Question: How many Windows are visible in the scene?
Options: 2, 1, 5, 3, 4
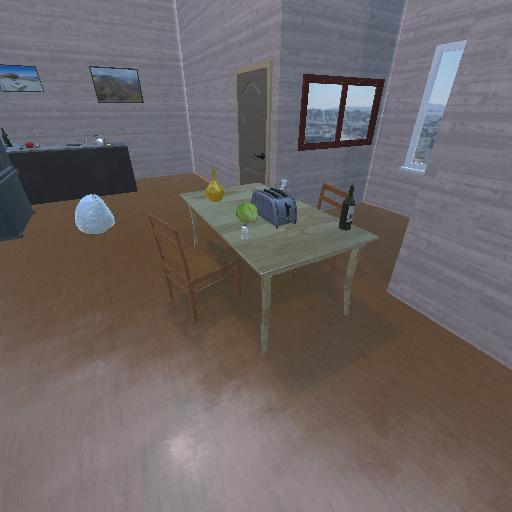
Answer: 2